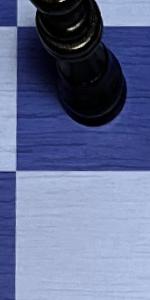
Label: Empty